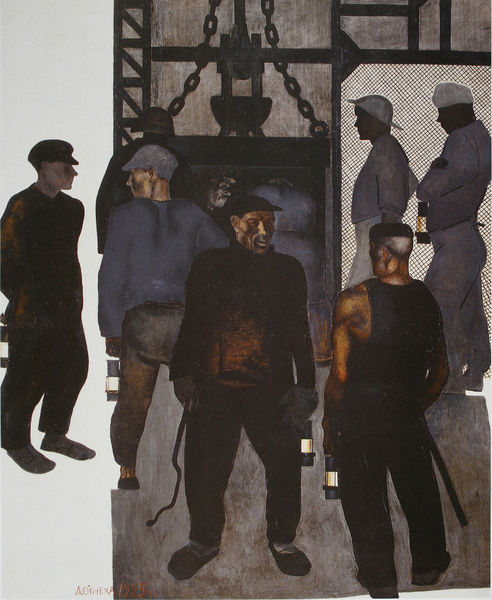
Titel: Vor der Einfahrt in die Grube
Künstler: Alexander Deineka
Standort: Moskau
Institution: Tretjakow-Galerie
Schlagwörter: hintergrund, laternen, männer, schwarz, gebäude, mützen, kleidung, gitter, dunkelheit, rückenansicht, arbeiter, kohle, ketten, werkzeug, dreck, schacht, musekln, bergarbeiter